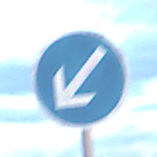
Verkehrszeichen: VorgeschriebeneVorbeifahrtLinks
Umgebung: Outdoor, Nature
Tageszeit: SunriseSunset
Wetter: PartlyCloudy
Licht: Natural
Jahreszeit: NotSpecified
Kontrast: LowContrast